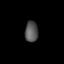
Tissue: prostate
Cell type: Epithelial cells
Senescence score: 0.2699
Nuclear area (px): 268
Mean DAPI intensity: 84.903